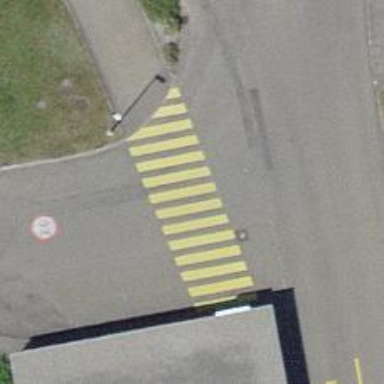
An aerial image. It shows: Zebra crossing on the road.